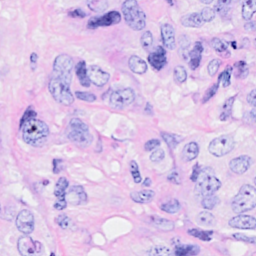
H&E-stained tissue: Breast